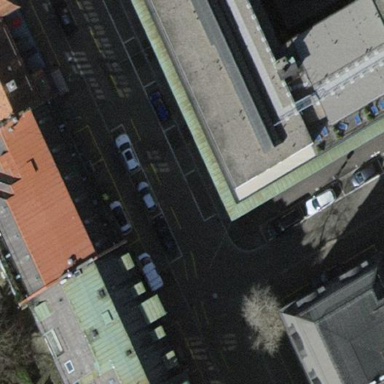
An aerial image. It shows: Parking lane for vehicles.